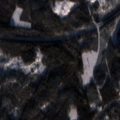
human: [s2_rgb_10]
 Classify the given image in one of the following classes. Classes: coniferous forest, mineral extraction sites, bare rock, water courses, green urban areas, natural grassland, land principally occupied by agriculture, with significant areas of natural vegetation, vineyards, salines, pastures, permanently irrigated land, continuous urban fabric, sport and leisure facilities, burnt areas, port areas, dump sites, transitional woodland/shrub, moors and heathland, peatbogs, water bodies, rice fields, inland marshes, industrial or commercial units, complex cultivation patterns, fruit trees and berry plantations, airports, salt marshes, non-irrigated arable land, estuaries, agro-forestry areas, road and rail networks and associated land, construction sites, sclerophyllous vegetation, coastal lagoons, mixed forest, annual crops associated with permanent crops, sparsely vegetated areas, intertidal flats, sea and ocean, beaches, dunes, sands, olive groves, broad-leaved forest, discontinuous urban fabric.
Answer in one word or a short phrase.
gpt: coniferous forest, mixed forest, transitional woodland/shrub